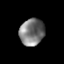
Tissue: prostate
Cell type: Epithelial cells
Senescence score: 0.6843
Nuclear area (px): 644
Mean DAPI intensity: 121.812